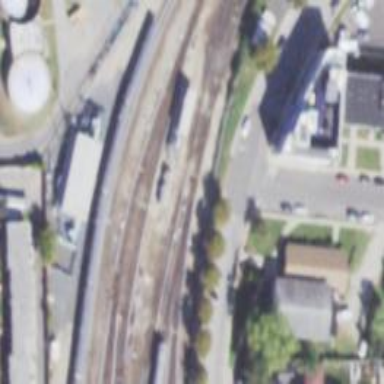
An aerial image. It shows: Electrified rail railway.